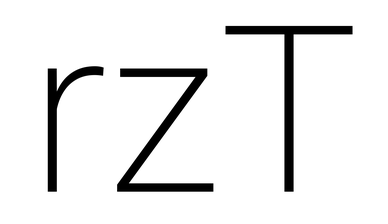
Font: Roboto_ExtraLight